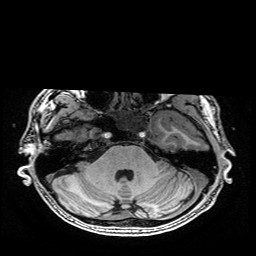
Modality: T1w
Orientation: coronal
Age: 18
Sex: male
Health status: healthy